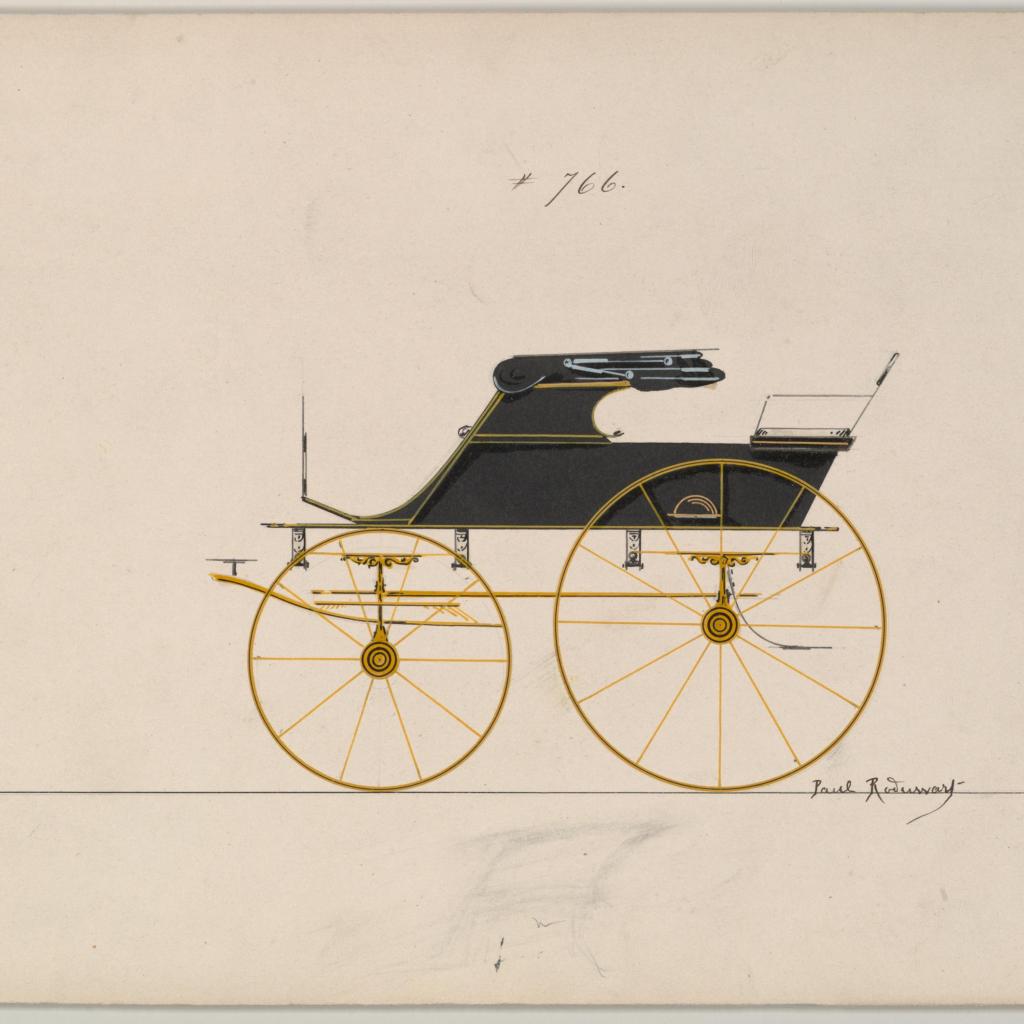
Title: Design for Phaeton, no. 766
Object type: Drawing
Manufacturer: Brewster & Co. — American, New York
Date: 1850–74
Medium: Pen and black ink with watercolor an gouache and gum arabic.
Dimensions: sheet: 6 1/8 x 8 5/8 in. (15.6 x 21.9 cm)
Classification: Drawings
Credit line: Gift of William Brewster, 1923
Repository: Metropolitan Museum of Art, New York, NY